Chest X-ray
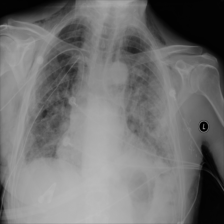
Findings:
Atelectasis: positive
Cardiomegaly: negative
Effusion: negative
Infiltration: negative
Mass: negative
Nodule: negative
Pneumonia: negative
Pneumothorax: positive
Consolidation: negative
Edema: negative
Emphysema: positive
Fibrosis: negative
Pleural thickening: negative
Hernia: negative